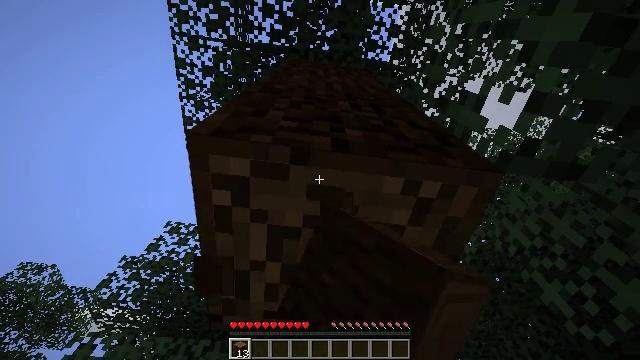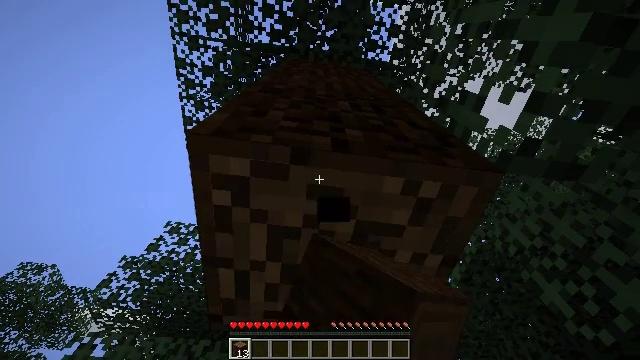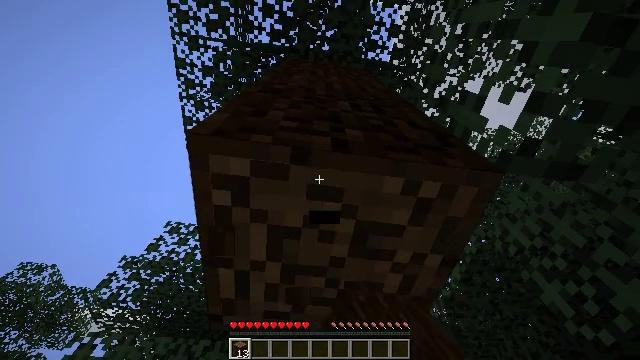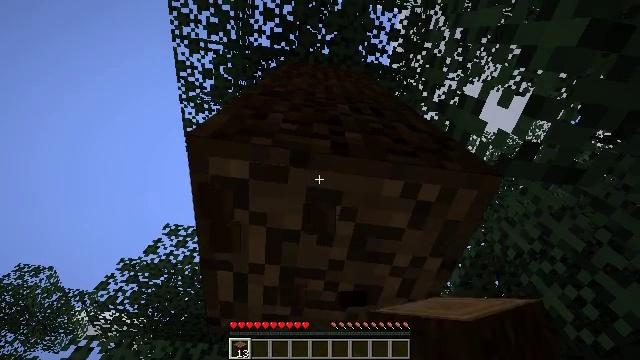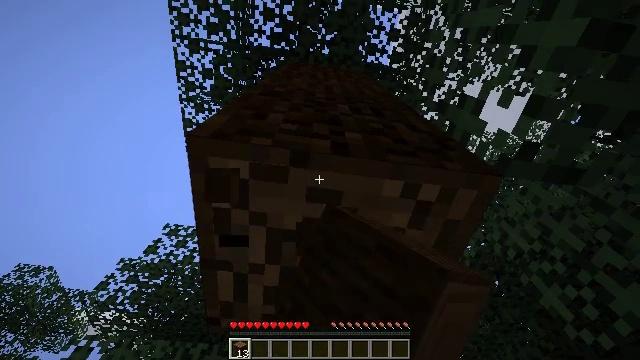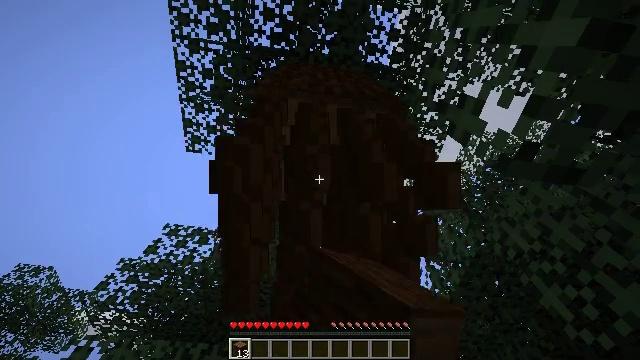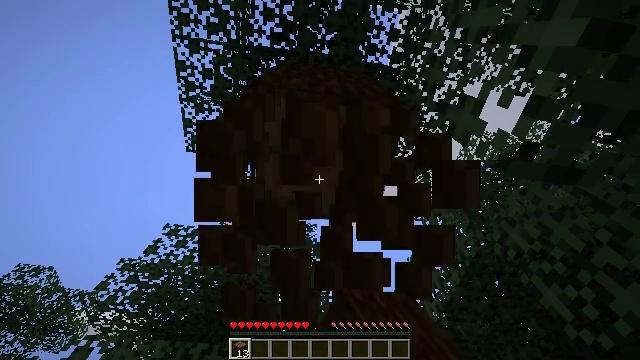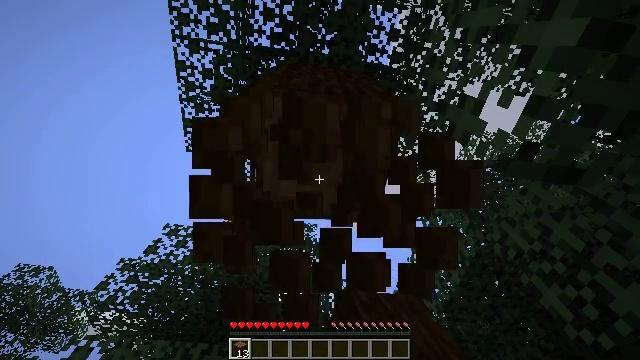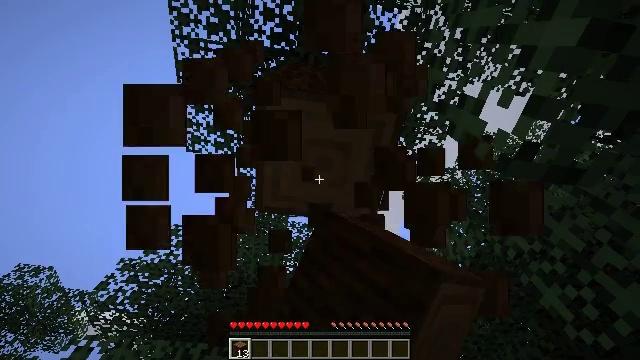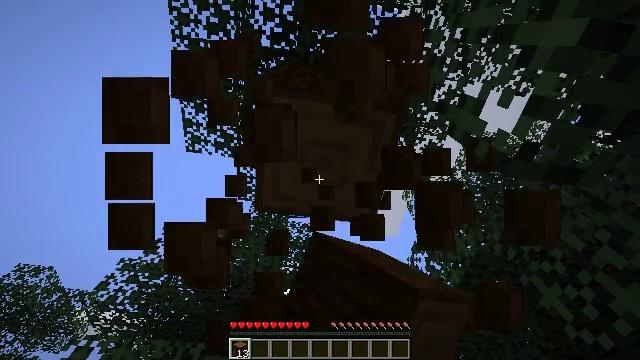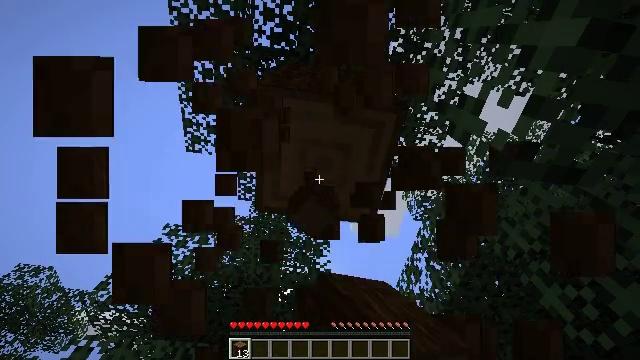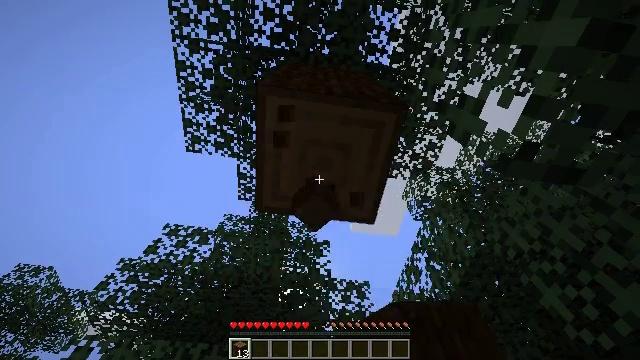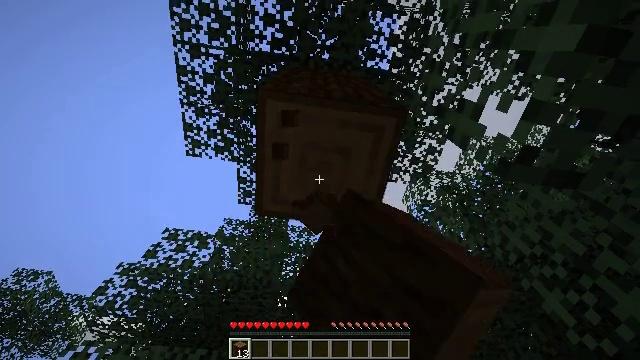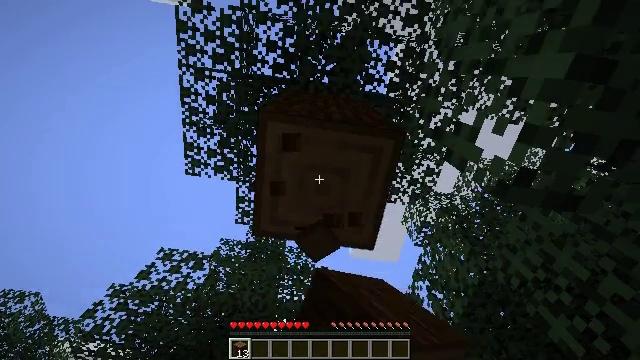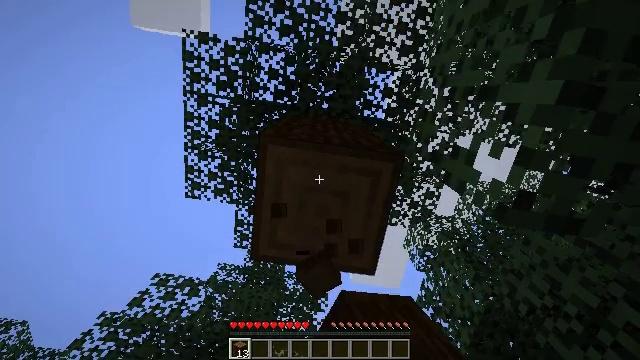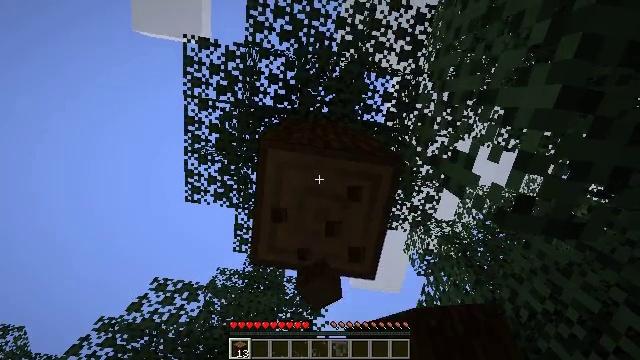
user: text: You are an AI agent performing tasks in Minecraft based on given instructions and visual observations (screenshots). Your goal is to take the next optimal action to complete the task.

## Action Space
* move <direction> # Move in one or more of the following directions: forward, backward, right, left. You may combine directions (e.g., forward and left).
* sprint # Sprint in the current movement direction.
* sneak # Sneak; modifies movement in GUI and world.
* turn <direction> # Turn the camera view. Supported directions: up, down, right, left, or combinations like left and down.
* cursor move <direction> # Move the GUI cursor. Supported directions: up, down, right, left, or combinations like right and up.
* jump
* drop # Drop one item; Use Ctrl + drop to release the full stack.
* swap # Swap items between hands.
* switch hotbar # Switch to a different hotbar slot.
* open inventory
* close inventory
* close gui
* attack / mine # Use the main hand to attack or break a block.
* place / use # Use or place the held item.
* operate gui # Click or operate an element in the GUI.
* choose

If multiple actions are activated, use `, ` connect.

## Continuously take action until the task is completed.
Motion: motion action
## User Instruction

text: Chop down the spruce log.
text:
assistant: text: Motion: sneak, attack / mine
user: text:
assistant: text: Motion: sneak, attack / mine
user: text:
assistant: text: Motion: sneak, attack / mine
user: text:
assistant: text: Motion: sneak, attack / mine
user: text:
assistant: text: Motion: sneak, attack / mine
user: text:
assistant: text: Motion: sneak, attack / mine
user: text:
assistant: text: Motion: sneak, attack / mine
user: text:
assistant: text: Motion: sneak, attack / mine
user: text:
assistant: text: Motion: sneak, attack / mine
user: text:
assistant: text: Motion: sneak, attack / mine
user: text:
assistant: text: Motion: sneak, attack / mine
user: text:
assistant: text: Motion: sneak, attack / mine
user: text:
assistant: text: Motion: sneak, turn up, attack / mine
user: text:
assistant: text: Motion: move forward, sneak, turn up, attack / mine
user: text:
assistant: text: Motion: move forward, sneak, attack / mine
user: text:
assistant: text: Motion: move forward, sneak, attack / mine
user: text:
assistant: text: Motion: move forward, sneak, attack / mine
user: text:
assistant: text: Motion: move forward, sneak, attack / mine
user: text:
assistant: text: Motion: sneak, attack / mine
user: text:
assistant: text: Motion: sneak, attack / mine
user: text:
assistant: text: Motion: move forward, sneak, attack / mine
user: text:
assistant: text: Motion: move forward, sneak, attack / mine, jump
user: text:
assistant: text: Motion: move forward, sneak, attack / mine, jump
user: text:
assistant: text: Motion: move forward, sneak, turn left and down, attack / mine, jump
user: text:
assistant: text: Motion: move forward, sneak, turn left and down, attack / mine, jump
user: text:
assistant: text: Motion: move forward, sneak, turn down, attack / mine
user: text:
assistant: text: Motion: move forward, sneak, attack / mine
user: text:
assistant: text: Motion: move forward, sneak, attack / mine
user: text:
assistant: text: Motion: move forward, sneak, attack / mine
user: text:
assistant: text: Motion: move forward, sneak, attack / mine